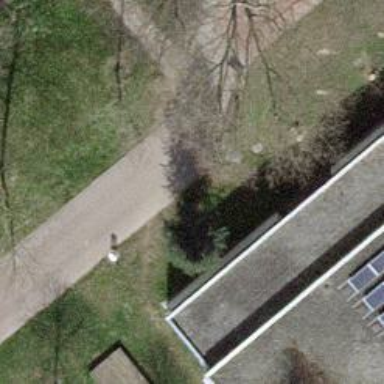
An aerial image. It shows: Pedestrian path with asphalt surface.